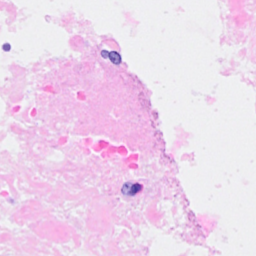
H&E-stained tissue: Breast